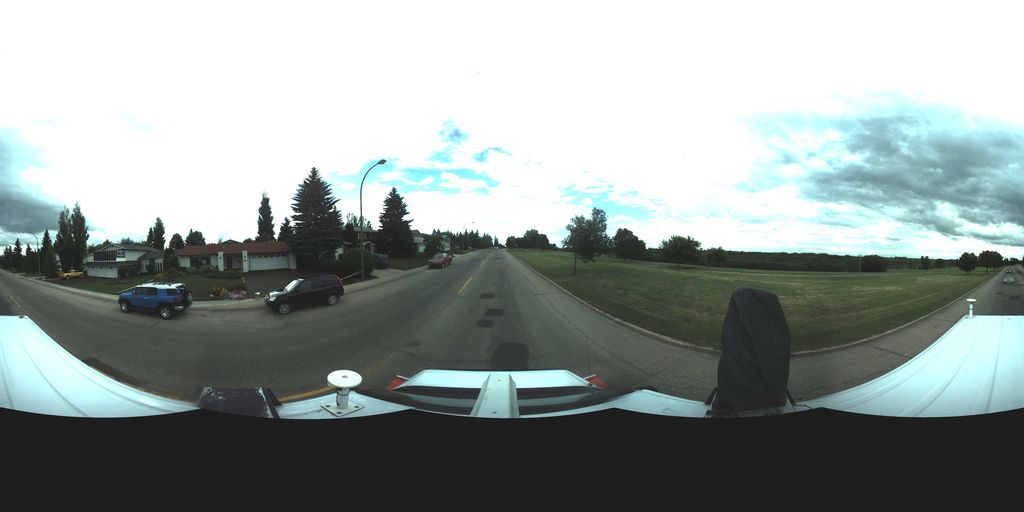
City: saskatoon